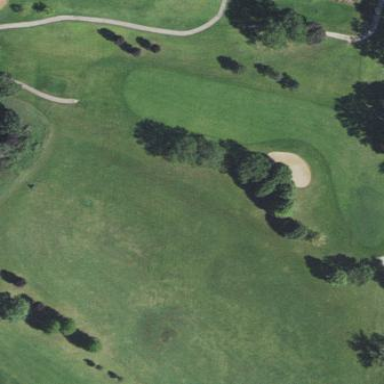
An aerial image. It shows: Grassy area designated as golf fairway.